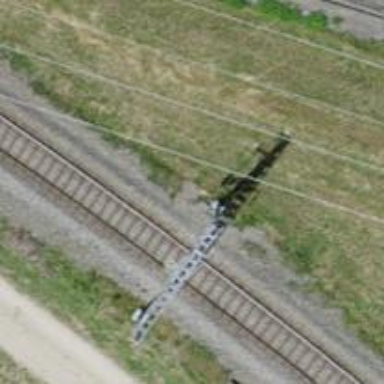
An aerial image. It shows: Railway with electrified contact lines.